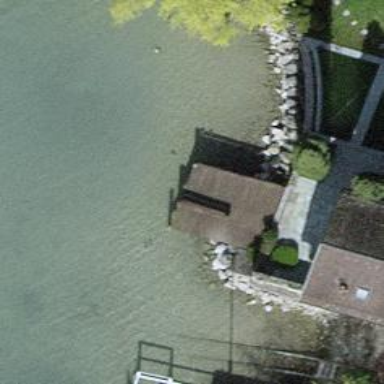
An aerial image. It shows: Man-made pier.